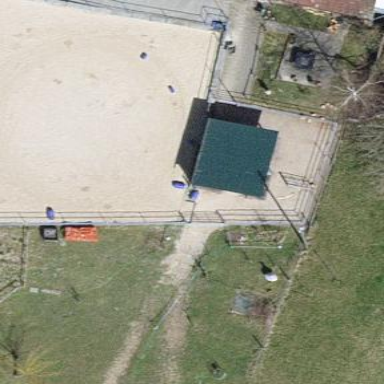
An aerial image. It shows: Equestrian pitch for leisure land sports.